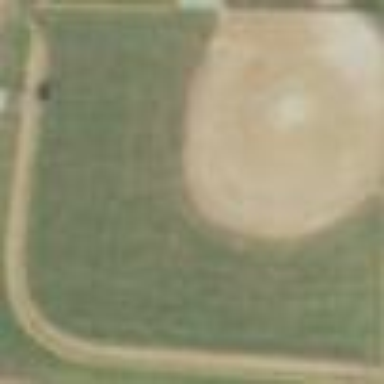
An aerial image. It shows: Baseball pitch for leisure land activities.